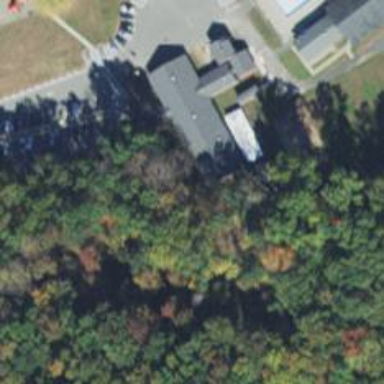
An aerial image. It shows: School.